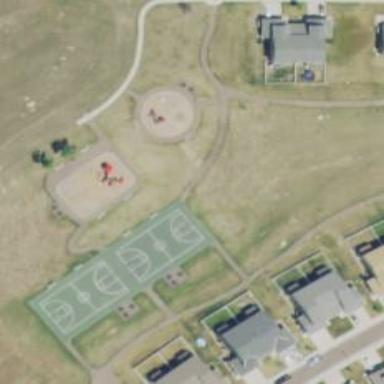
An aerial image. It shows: Basketball court located in leisure land pitch.